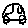
Label: car